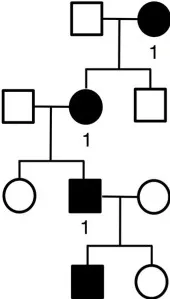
Unique CARD11 mutation in a four-generation family. (A) Pedigree of patients in a four-generation BENTA family. Squares and circles represent males and females, respectively, and black represents affected patients.
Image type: radiology (x_ray)